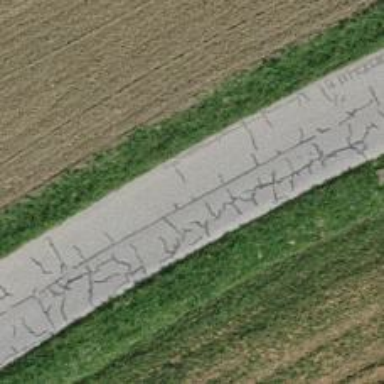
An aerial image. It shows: Unclassified road.